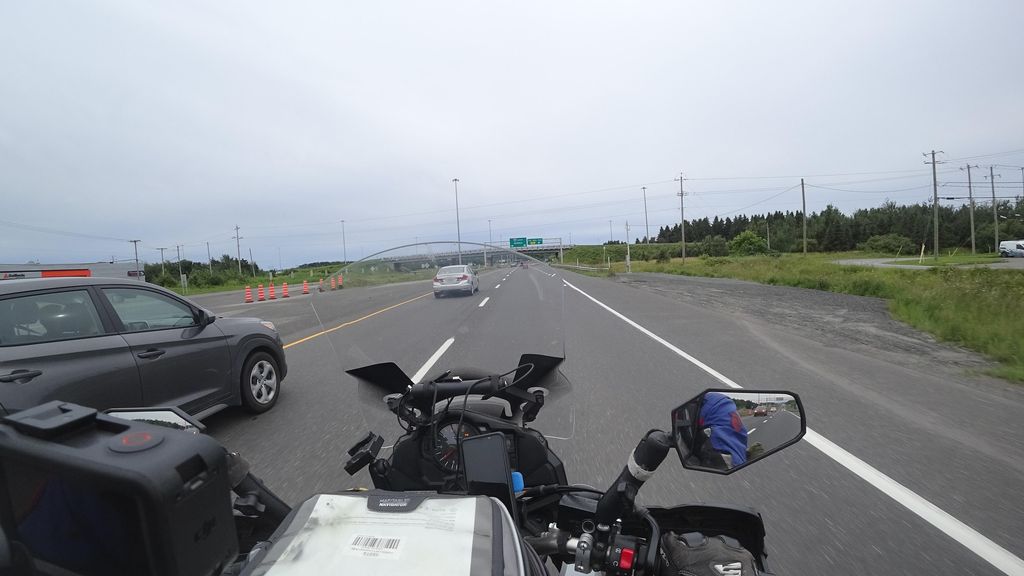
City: quebec_city